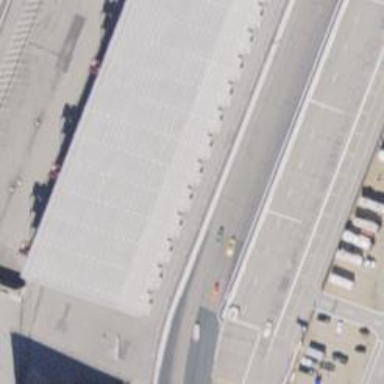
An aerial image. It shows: Asphalt raceway designed for motor sports.